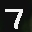
Label: 7